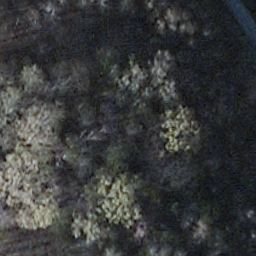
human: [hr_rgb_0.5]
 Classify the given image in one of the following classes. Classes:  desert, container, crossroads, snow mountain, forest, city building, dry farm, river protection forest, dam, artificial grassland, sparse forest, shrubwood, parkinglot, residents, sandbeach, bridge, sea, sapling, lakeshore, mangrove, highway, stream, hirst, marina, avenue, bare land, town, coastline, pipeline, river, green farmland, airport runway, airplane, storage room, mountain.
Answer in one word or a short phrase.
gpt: shrubwood